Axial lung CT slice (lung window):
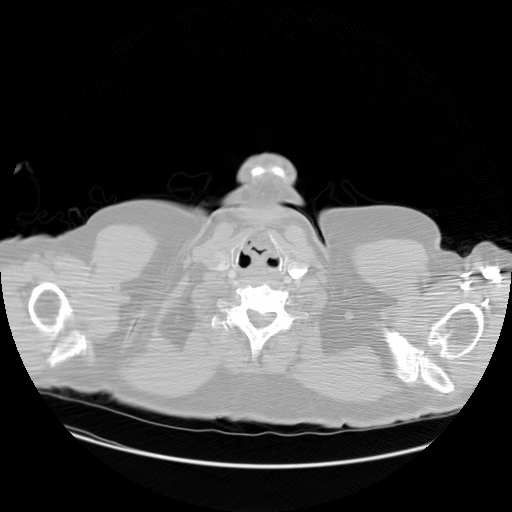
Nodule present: no